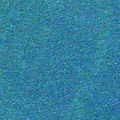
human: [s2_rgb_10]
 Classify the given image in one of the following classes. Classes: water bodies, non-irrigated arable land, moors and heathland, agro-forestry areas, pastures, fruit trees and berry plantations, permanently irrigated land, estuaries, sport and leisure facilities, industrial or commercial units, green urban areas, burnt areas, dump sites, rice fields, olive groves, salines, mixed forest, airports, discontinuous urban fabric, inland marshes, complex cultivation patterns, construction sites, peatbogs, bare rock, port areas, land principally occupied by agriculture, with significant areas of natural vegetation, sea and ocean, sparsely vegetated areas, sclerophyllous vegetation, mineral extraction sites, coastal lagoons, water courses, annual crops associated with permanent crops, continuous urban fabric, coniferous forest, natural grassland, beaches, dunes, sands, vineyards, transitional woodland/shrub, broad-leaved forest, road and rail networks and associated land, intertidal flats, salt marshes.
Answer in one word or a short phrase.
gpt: sea and ocean